Question: How can I style Qt radio buttons to look like IOS's UISegmentedControl? Here's an example of that control:

A similar example from the web, that also demonstrates the desired behaviour of the buttons, is shown under the heading "Horizontal radio button sets" here:
<URL>
I'm expecting to use QRadioButtons in a QButtonGroup, but if some other widget and/or container makes it easier to achieve this effect, that's probably fine.
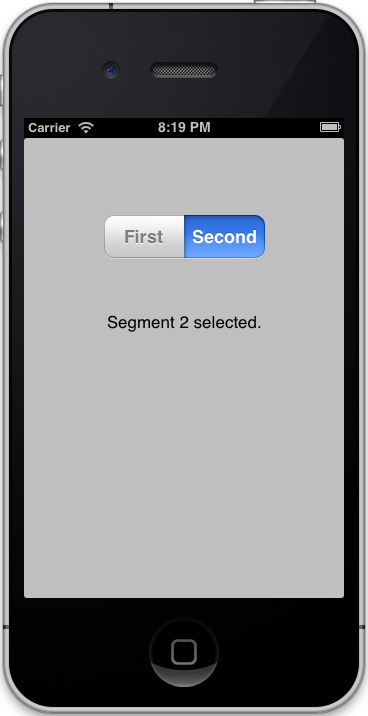
Answer: It is possible to get the desired behaviour by subclassing a QRadioButton and reimplementing paintEvent. paintEvent can use Qt's built-in rendering for QPushButton, combined with use of Qt stylesheets to achieve the desired look (pushing the buttons together and rounding the buttons on the end).
Here is some example code <URL>:
'''
def paintEvent(self, qpaintevent):
option = QStyleOptionButton()
option.initFrom(self)
if isDown():
option.state = QStyle.State_Sunken
else:
option.state = QStyle.State_Raised
if self.isDefault():
option.features = option.features or QStyleOptionButton.DefaultButton
option.text = self.text()
option.icon = self.icon()
painter = QPainter(self)
self.style().drawControl(QStyle.CE_PushButton, option, painter, self)
'''